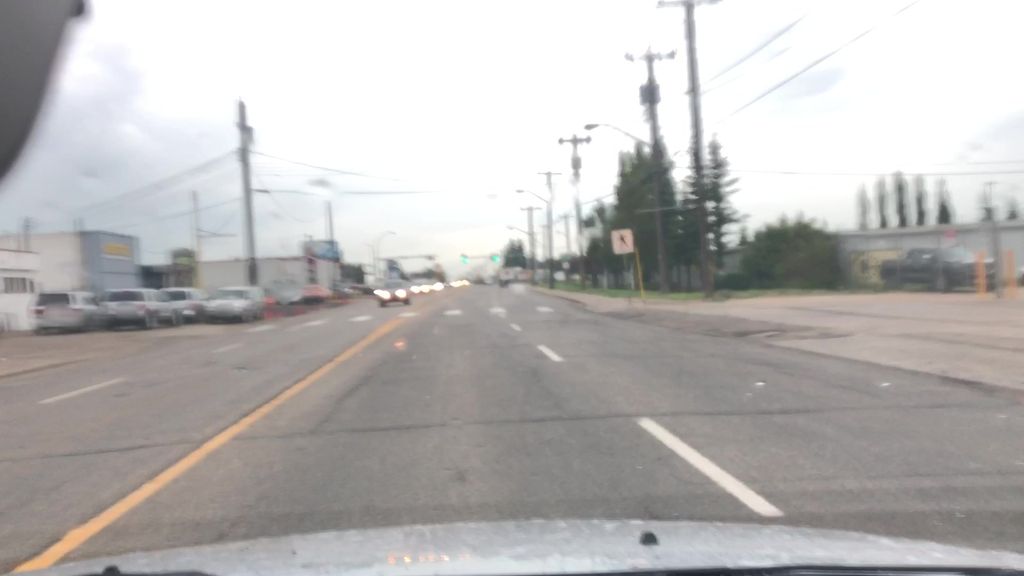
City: edmonton